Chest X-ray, PA view. Patient: 45 years old, sex M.
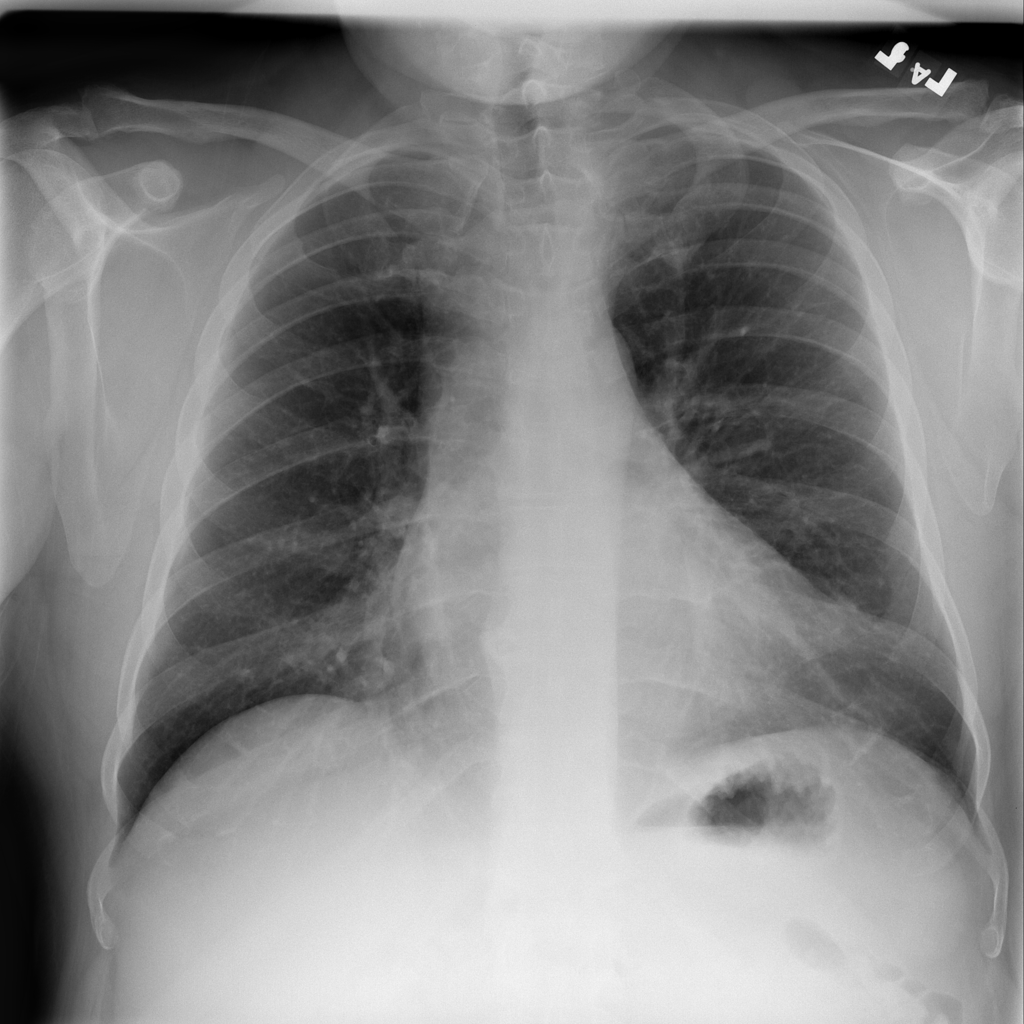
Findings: No Finding